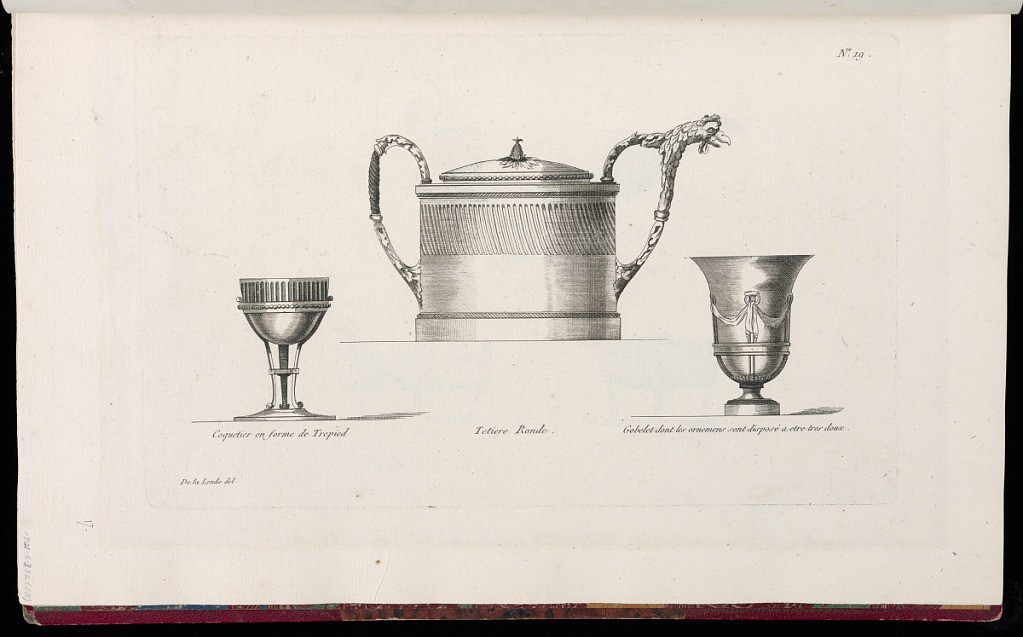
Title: Egg Cup, Teapot, and Goblet
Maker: Richard de Lalonde, French, active 1780–96
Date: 1788–1796
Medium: Etching on off-white laid paper
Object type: Print
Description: Designs for an egg cup, a teapot and a goblet. The objects are decorated with ornament motifs including fluting, bead course, scrolls, a rooster head spout, a pinecone or pineapple finial, ribbon twist, leaves, and drapery. The plate is numbered.